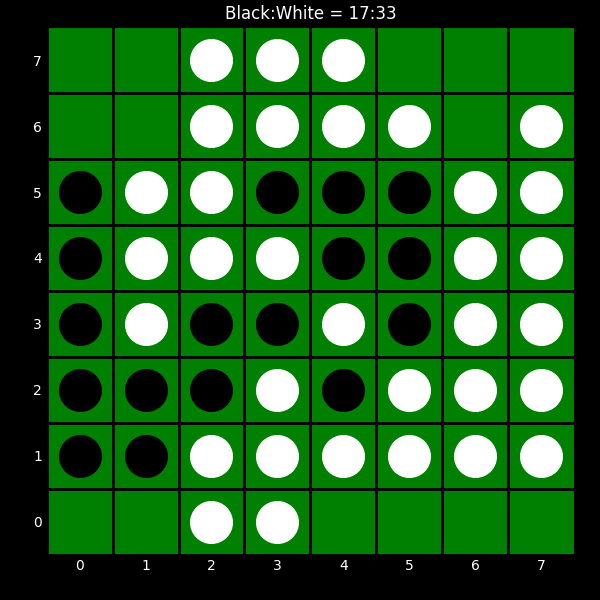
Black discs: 17
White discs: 33